Question: What is the reading of the measurement in the image?
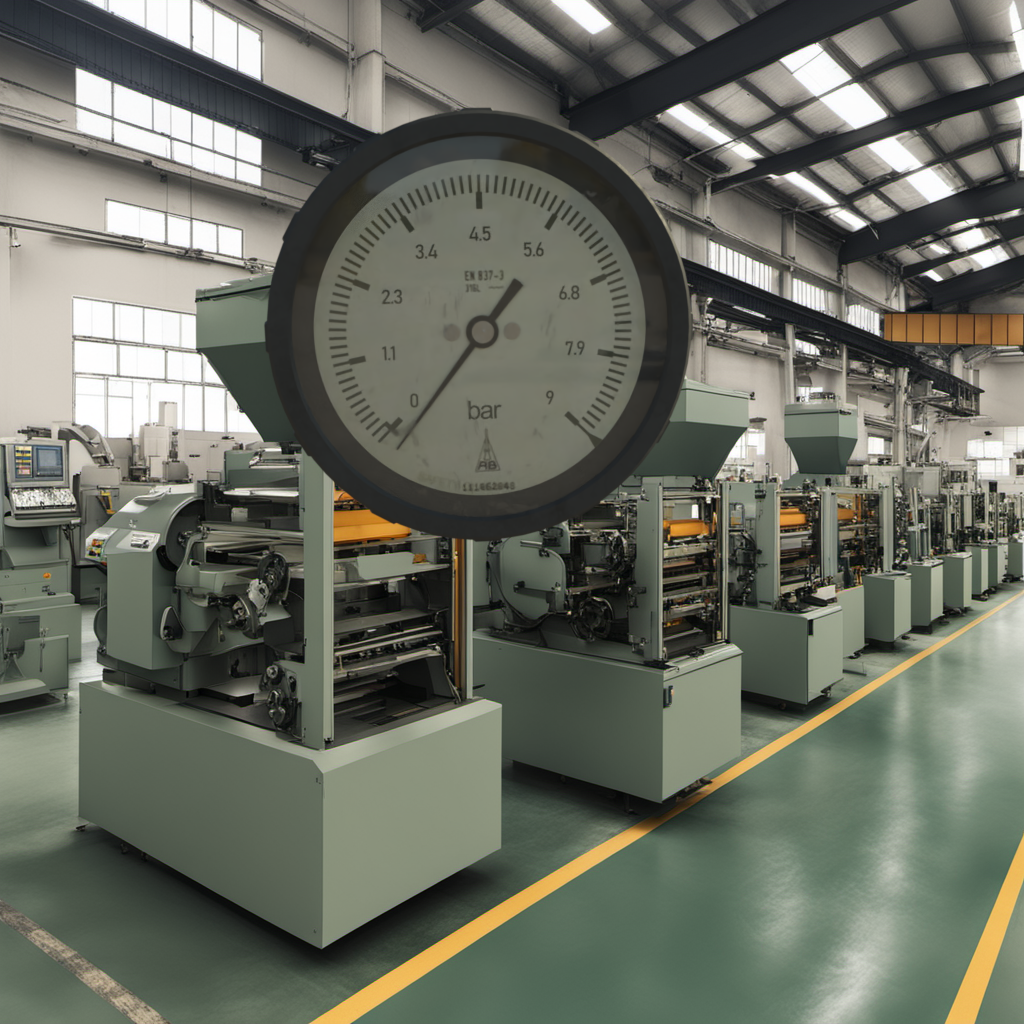
Answer: The result is -0.2
Question: What is the reading range of this measurement?
Answer: The range is from 0 to 9
Question: What is the minimum and maximum reading range of the measurement in the image?
Answer: The minimum value is 0 and the maximum value is 9